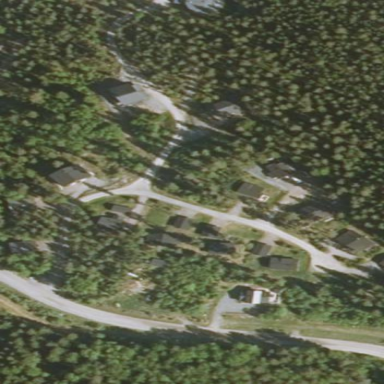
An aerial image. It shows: Residential area.